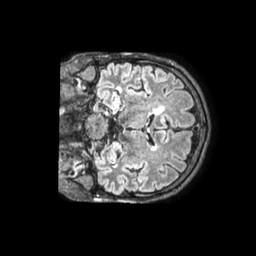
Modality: FLAIR
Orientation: coronal
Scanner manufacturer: philips
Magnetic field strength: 1.5 T
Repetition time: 4.8 s
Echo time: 0.3272 s